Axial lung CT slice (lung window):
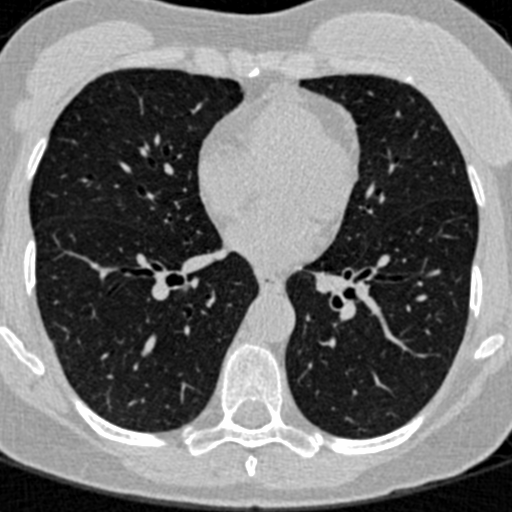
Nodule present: no